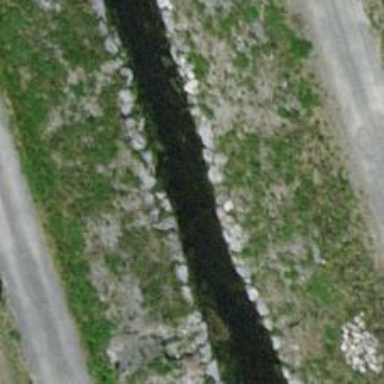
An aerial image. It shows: Ditch serving as waterway.